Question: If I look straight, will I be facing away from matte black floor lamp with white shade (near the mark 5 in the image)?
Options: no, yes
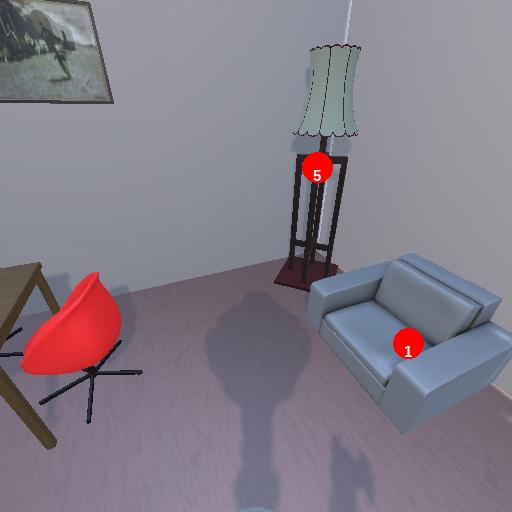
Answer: no